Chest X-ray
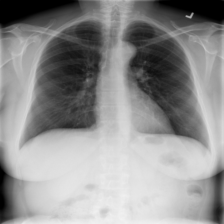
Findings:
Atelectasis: negative
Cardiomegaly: negative
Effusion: negative
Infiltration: negative
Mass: negative
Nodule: negative
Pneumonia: negative
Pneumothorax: negative
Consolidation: negative
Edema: negative
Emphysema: negative
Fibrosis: negative
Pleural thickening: negative
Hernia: negative